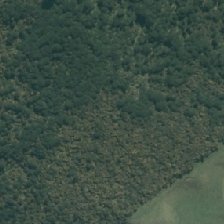
Land cover: grose_broom